Question: I'm populating a TabContainer with grids (Dojo 1.8, dgrid) that are showing the results of a query for different datasets. Each tab is the result of a single dataset. The different datasets will have a varying number of fields, so I'm dynamically building each grid and adding it to a ContentPane, which gets added to the TabContainer.
My current problem is seting the width of the grids when they are built. The datasets could have from two fields to upwards of 100 fields to be shown in the grid. I've set a default width in CSS for the grid of 600px, but the grid will only show the first six fields of the dataset. If I set the width to "auto", it is only as wide as the TabContainer, removing the scroll bar and cutting off the data. Is it possible to set a width for each grid separately?
This is what the result looks like

This is the code for populating the TabContainer
'''
function buildColumns(feature) {
var attributes = feature.attributes;
var columns = [];
for (attribute in attributes) {
if (attribute != "Shape") {
var objects = {};
objects.label = attribute;
objects.field = attribute;
columns.push(objects);
}
}
return columns;
}
function populateTC(results, evt) {
try {
if (dijit.byId('tabs').hasChildren) {
dijit.byId('tabs').destroyDescendants();
}
if (results.length == 0) {
console.log('Nothing found.');
return;
}
var combineResults = {};
for (var i = 0, len = results.length; i < len; i++) {
var result = results[i];
var feature = result.feature;
var lyrName = result.layerName.replace(' ', '');
if (combineResults.hasOwnProperty(lyrName)) {
combineResults[lyrName].push(result);
}
else {
combineResults[lyrName] = [result];
}
}
for (result in combineResults) {
var columns = buildColumns(combineResults[result][0].feature);
var features = [];
for (i = 0, len = combineResults[result].length; i < len; i++) {
features.push(combineResults[result][i].feature);
}
var data = array.map(features, function (feature) {
return lang.clone(feature.attributes);
});
var dataGrid = new (declare([Grid, Selection]))({
id: "dgrid_" + combineResults[result][0].layerId,
bufferRows: Infinity,
columns: columns,
"class": "resultsGrid"
});
dataGrid.renderArray(data);
dataGrid.resize();
dataGrid.on(".dgrid-row:click", gridSelect);
var cp = new ContentPane({
id: result,
content: "<b>" + combineResults[result][0].layerName + "",
//content: dataGrid,
title: combineResults[result][0].layerId
}).placeAt(dijit.byId('tabs'));
cp.addChild(dataGrid);
cp.startup();
cp.resize();
}
tc.startup();
tc.resize();
map.infoWindow.show(evt.screenPoint, map.getInfoWindowAnchor(evt.screenPoint));
}
catch (e) { console.log(e.message); }
}
'''
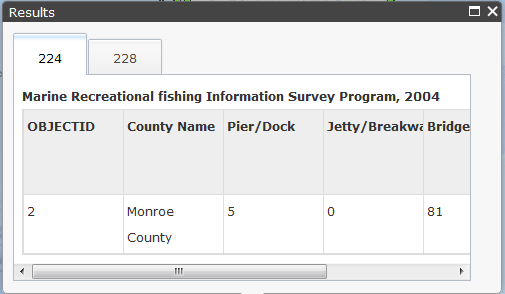
Answer: I was able to use the AddCssRule to dynamically change the size of the grids
'''
var dataGrid = new (declare([Grid, Selection]))({
id: "dgrid_" + combineResults[result][0].layerId,
bufferRows: Infinity,
columns: columns,
"class": "resultsGrid"
});
dataGrid.renderArray(data);
var gridWidth = "width: " + String(columns.length * 100) + "px";
dataGrid.addCssRule("#" + dataGrid.id, gridWidth);
dataGrid.resize();
dataGrid.refresh();
'''
Here is a <URL>.